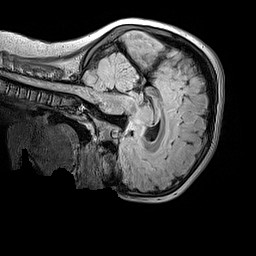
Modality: FLAIR
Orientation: sagittal
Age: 9
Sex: male
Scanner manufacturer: siemens
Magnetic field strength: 3 T
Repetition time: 5 s
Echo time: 0.388 s